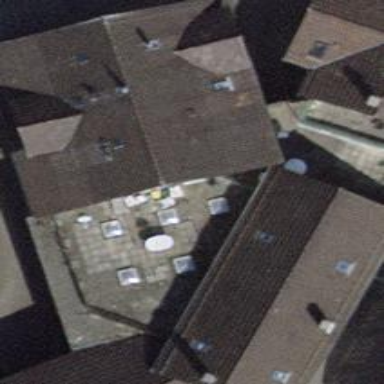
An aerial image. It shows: Industrial building with gabled roof.